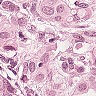
Metastatic tissue present: yes